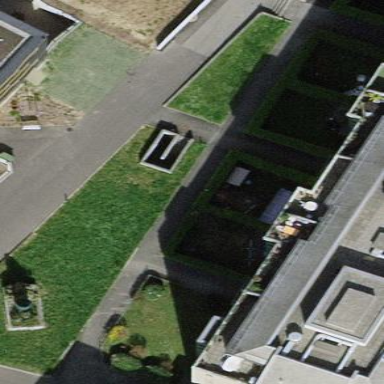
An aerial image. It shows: Garden enclosed by fence.